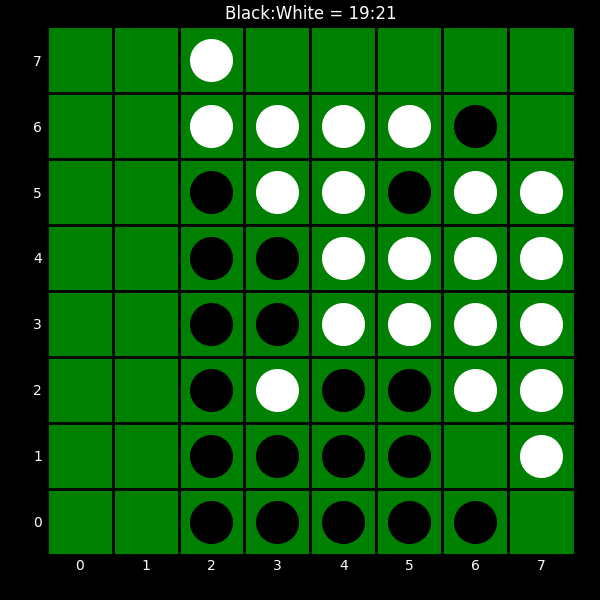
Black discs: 19
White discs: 21